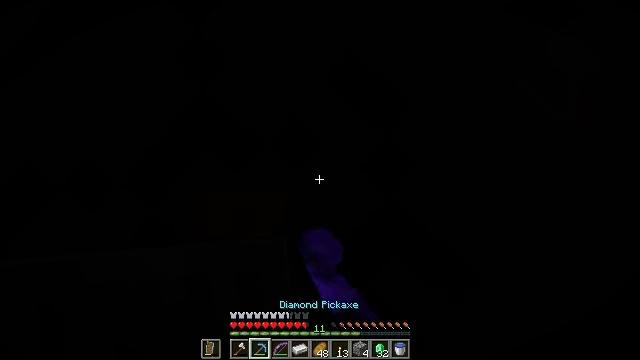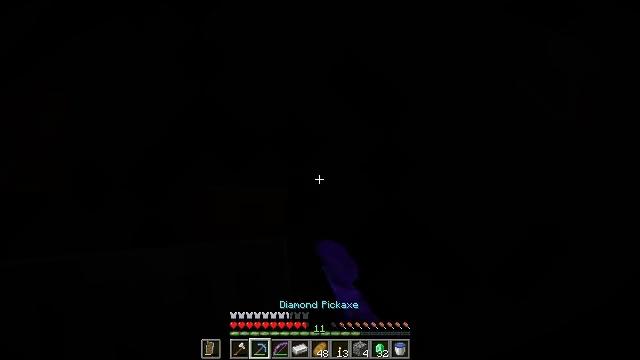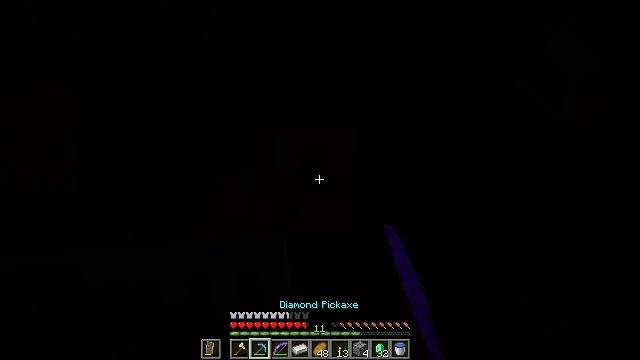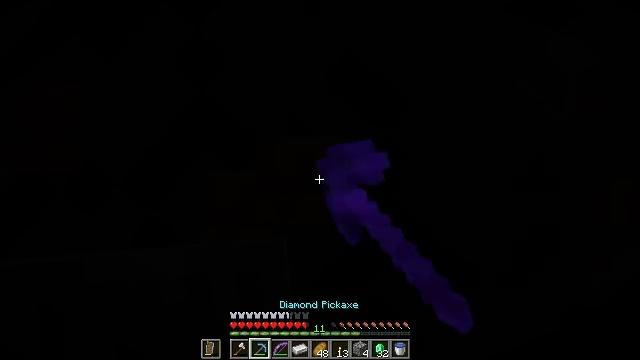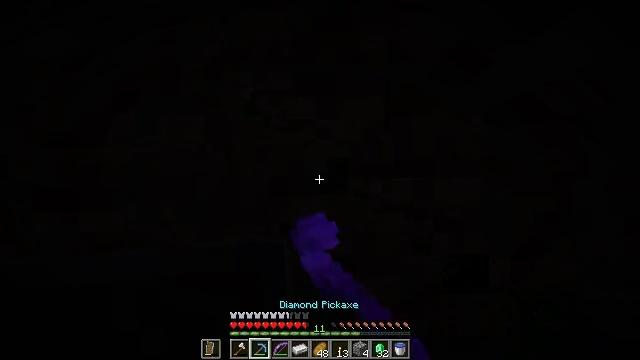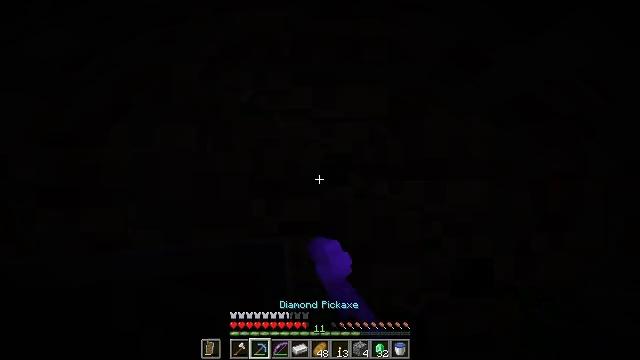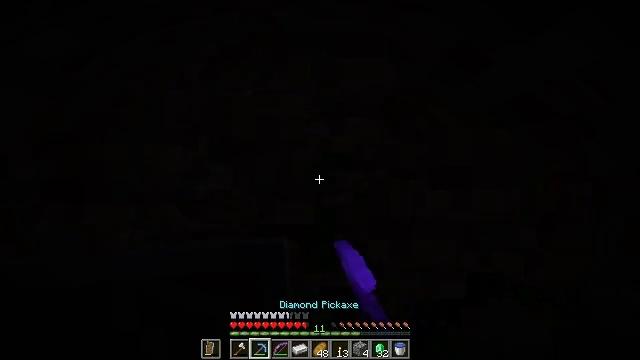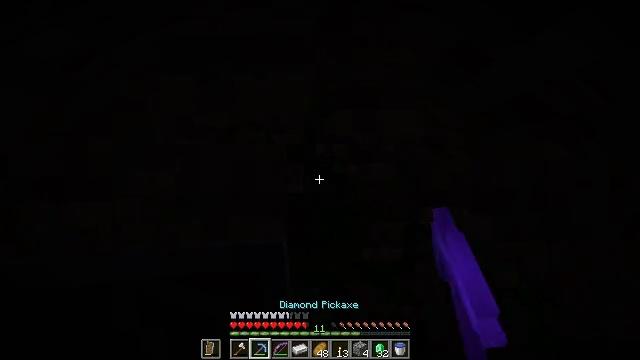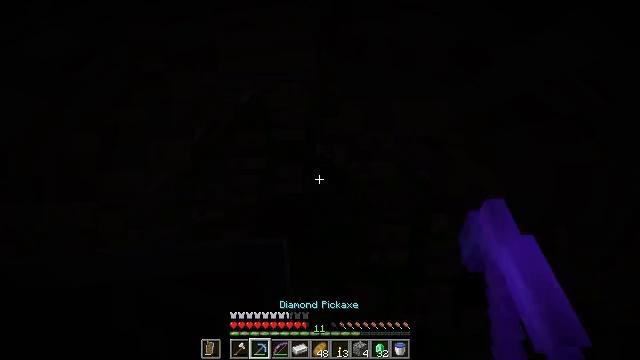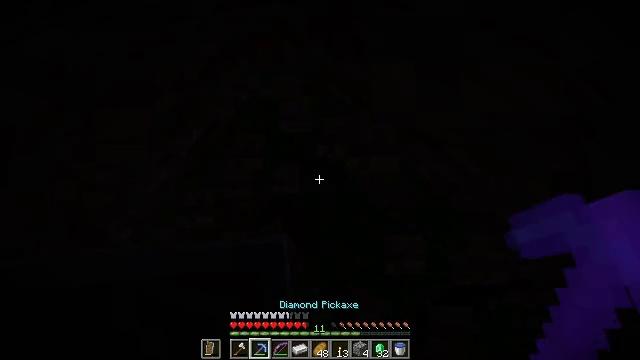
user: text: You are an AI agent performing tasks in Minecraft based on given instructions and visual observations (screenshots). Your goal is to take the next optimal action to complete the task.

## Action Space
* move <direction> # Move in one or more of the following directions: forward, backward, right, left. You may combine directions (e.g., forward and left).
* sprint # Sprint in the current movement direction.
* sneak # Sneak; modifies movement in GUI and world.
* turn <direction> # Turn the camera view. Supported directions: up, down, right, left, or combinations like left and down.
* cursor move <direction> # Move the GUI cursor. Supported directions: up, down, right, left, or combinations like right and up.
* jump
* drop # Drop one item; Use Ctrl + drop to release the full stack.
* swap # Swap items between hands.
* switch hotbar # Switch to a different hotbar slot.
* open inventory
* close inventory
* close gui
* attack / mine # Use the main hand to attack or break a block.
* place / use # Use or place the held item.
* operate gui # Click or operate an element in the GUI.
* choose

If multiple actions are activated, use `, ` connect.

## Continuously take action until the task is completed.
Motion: motion action
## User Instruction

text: Break the grass block.
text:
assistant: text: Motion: attack / mine
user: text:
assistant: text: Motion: turn up, attack / mine
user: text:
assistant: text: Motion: turn up, attack / mine
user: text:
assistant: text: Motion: turn up, attack / mine
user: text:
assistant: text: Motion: attack / mine
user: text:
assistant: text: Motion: attack / mine
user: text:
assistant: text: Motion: attack / mine
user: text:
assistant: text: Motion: attack / mine
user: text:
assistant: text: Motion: attack / mine
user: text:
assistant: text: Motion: attack / mine